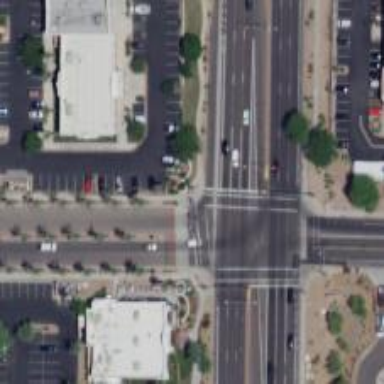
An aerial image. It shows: Solid stop line on the road.